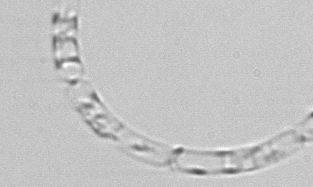
Label: Guinardia_striata